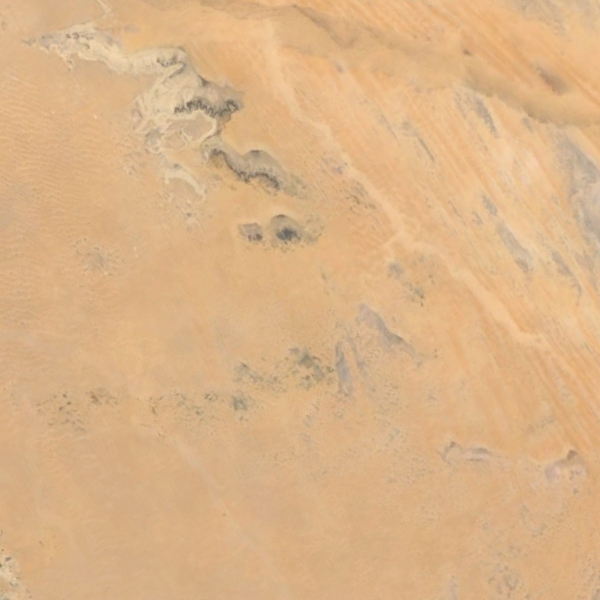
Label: Desert